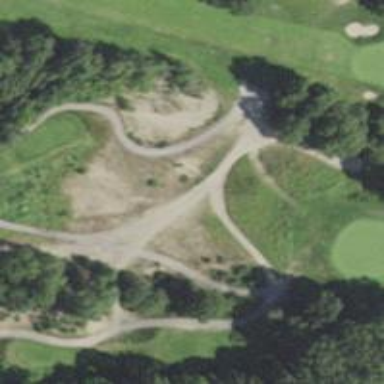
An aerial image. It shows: Path for both roads and golfers.